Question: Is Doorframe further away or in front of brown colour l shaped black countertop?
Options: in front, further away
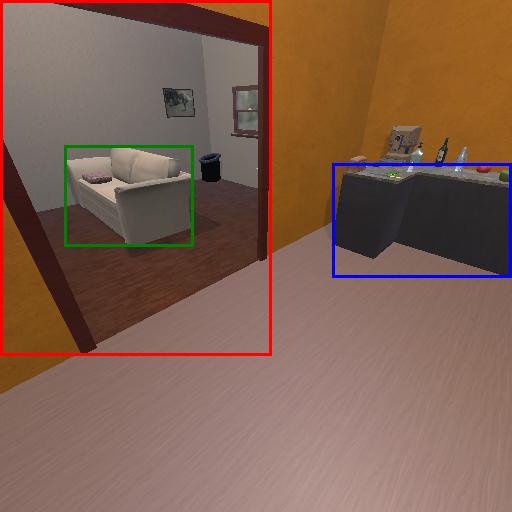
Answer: in front